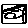
Label: triangle